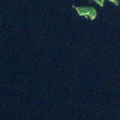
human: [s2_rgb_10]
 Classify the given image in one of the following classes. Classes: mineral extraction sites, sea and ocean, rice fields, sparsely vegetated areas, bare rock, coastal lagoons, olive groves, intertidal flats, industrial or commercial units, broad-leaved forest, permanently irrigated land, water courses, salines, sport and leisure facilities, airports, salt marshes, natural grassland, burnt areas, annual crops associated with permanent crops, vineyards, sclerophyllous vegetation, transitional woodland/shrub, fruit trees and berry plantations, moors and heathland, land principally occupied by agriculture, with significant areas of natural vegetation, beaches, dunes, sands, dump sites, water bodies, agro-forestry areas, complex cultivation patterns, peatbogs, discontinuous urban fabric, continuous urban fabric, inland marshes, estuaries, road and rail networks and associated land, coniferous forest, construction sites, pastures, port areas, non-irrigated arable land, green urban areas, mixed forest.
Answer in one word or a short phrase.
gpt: mixed forest, water bodies